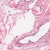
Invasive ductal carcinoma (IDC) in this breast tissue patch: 0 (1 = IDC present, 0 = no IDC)